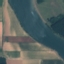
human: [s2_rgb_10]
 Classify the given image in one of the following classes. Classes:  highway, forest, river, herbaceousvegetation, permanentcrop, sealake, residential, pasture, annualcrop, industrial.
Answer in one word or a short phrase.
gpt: River